Field crop: maize
Growth stage: 2
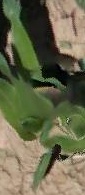
Species: maize